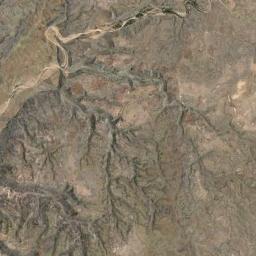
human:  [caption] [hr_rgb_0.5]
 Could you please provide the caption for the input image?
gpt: There are many roads of different lengths in the mountains .

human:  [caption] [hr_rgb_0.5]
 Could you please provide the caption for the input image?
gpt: The folded mountain has a continuous series of rugged mountains and its rocks are yellow .

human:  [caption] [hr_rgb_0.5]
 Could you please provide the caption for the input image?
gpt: Most of the area on this mountain is grey rock .

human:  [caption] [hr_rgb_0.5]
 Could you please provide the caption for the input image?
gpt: The mountain is full of black soil .

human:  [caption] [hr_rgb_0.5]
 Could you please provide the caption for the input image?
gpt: There are some rifts on the brown mountain .